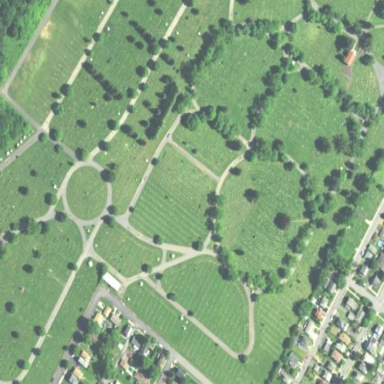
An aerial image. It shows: Cemetery.